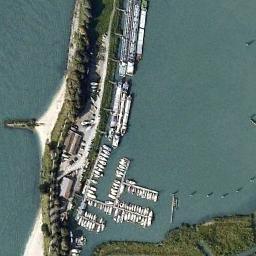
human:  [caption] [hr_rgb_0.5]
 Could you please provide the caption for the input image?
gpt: There are many trees near the harbor .

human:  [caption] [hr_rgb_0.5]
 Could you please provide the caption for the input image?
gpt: The harbor has lots of neatly docked boats and the color of the waters is blue .

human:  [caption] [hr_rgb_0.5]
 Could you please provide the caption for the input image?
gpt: Some ships moored on the sea next to the harbor next to the lawn and trees .

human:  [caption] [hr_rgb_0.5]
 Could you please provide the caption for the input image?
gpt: Harbor ships come in all shapes and sizes .

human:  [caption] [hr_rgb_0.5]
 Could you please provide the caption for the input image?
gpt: There are many green trees and many ships at the harbor .